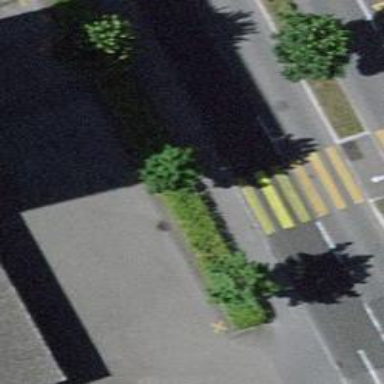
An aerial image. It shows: Kerb barrier.